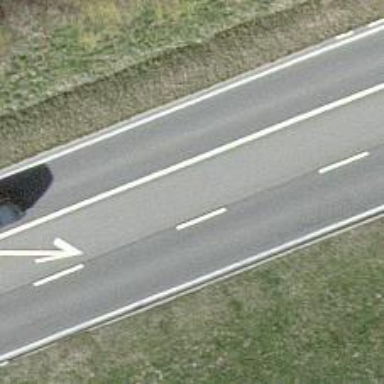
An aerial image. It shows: Primary highway.